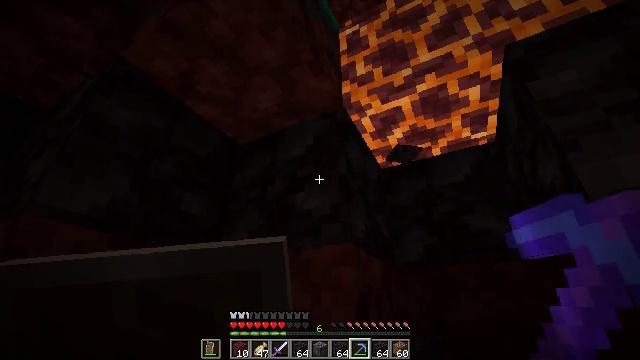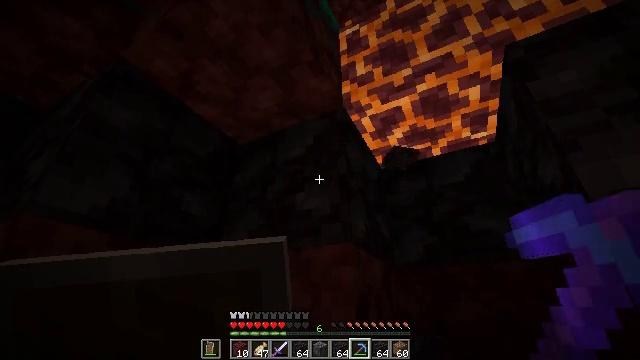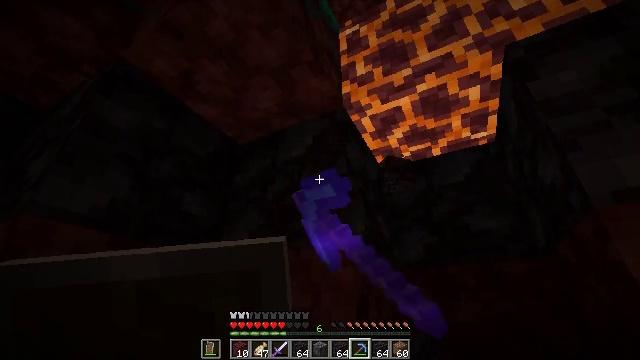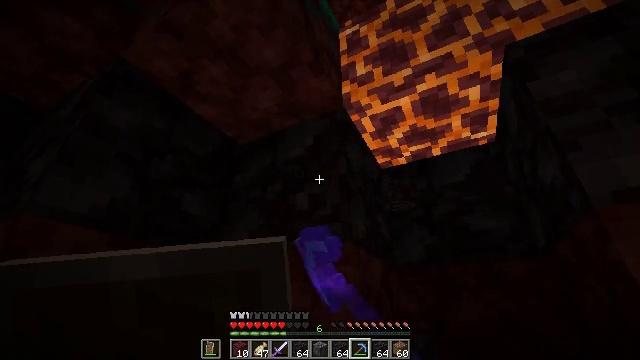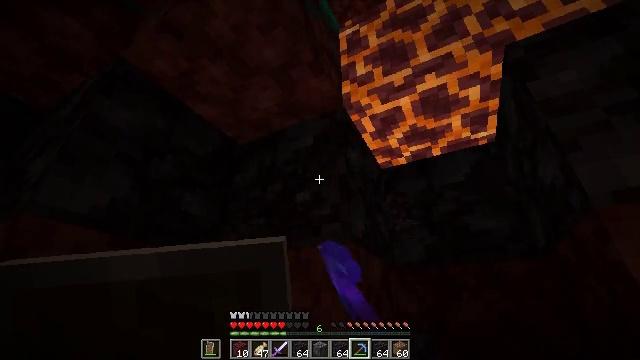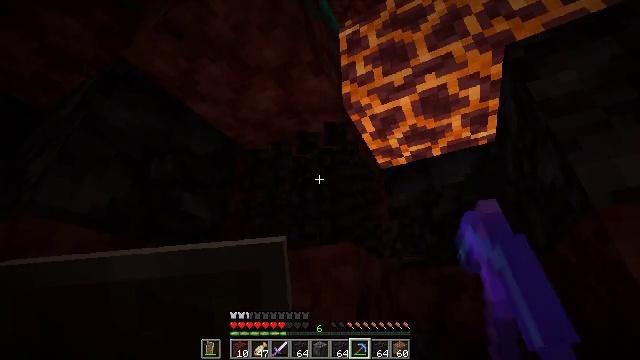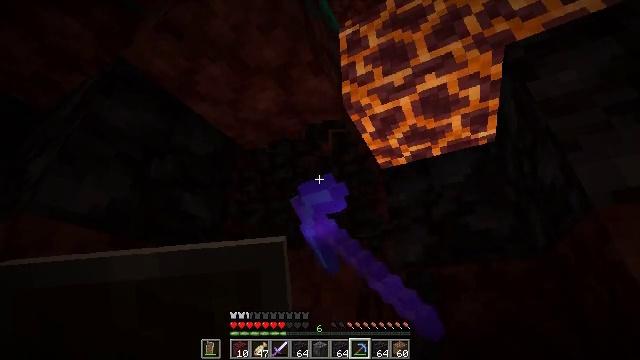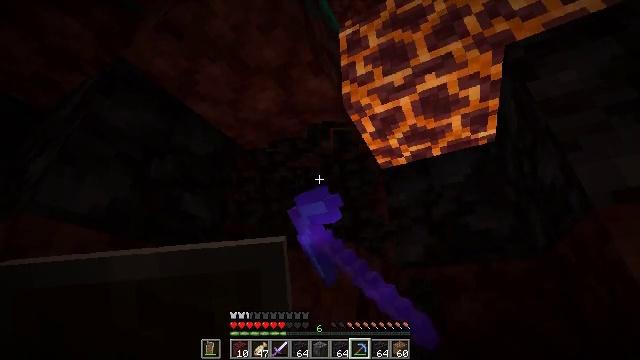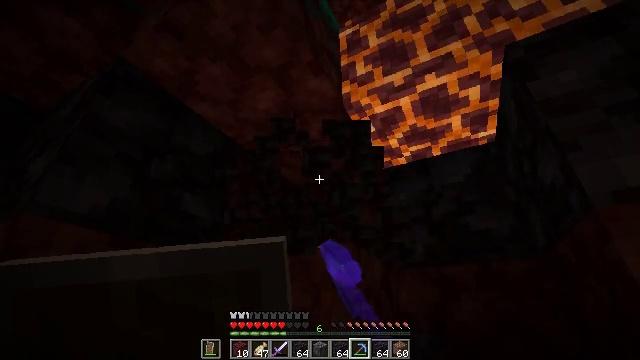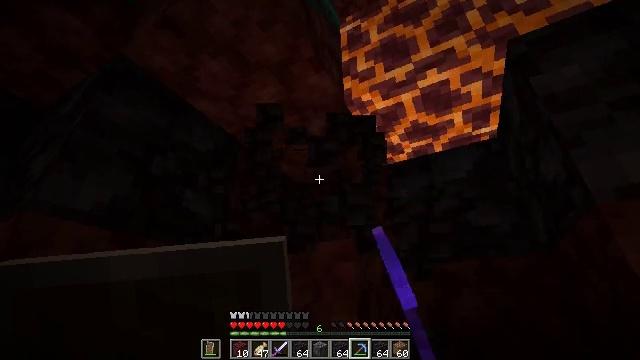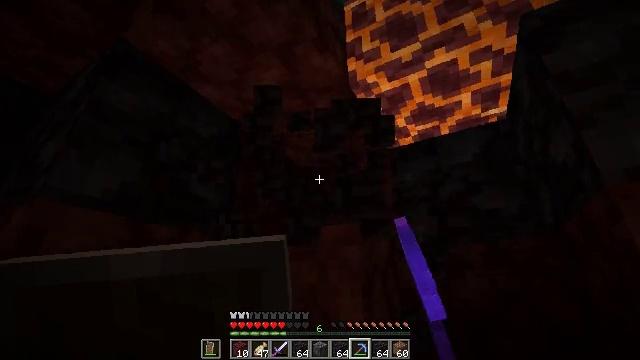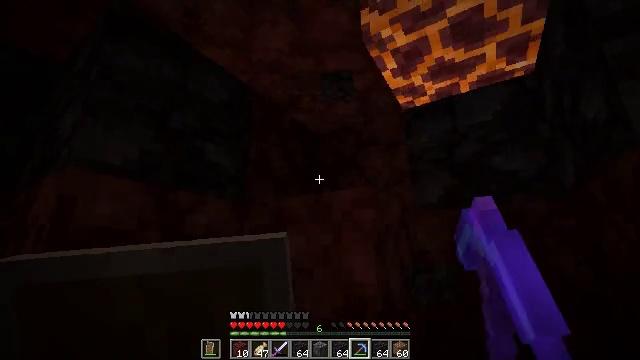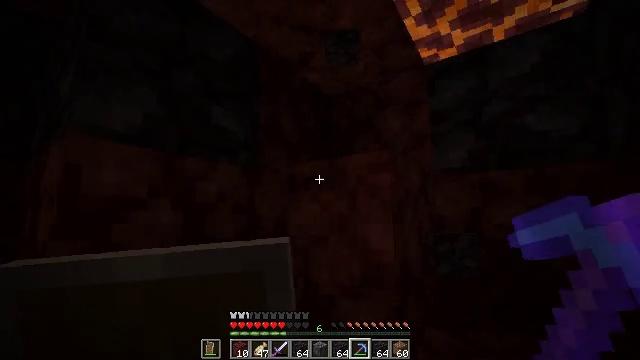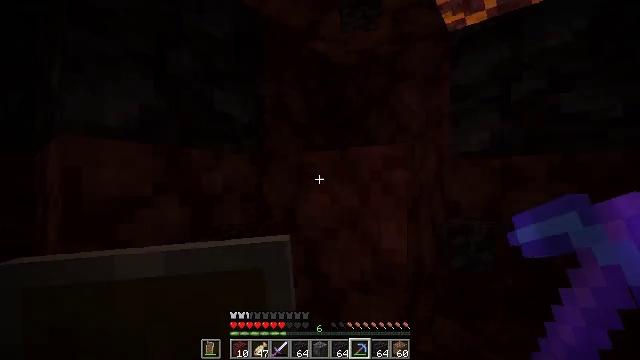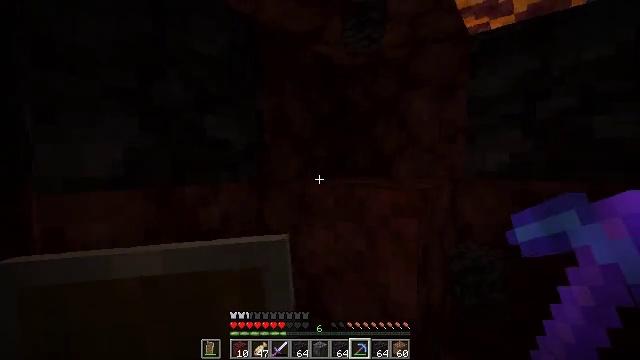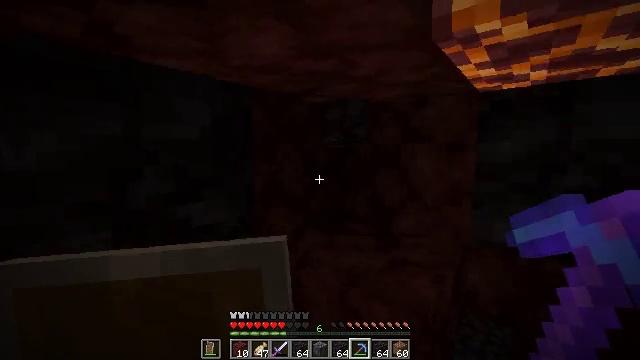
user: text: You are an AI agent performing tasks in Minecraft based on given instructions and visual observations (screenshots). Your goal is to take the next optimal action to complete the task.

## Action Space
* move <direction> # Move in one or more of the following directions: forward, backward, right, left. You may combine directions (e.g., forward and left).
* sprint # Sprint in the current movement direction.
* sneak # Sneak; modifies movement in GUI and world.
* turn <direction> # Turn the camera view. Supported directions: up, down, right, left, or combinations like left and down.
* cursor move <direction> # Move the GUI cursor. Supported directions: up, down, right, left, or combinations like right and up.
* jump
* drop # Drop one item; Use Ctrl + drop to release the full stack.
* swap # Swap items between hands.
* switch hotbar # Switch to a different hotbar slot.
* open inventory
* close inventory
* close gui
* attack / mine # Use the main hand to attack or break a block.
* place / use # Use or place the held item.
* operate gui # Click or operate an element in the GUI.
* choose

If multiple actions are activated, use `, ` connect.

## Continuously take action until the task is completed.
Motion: motion action
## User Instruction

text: Dig up blackstone from the depths.
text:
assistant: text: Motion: attack / mine
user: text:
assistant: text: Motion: attack / mine
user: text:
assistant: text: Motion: attack / mine
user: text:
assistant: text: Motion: attack / mine
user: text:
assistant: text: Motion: attack / mine
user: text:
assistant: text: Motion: attack / mine
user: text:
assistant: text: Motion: attack / mine
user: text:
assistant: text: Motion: no_op
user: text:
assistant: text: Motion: no_op
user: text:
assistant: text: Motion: turn left and down
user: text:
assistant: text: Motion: turn left and down
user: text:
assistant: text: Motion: move forward, turn left and down
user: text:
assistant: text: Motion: move forward, turn left and down, jump
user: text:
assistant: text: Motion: move forward, turn left and down, jump
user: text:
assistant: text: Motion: move forward, turn down, jump
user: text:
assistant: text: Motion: move forward, turn left and down, jump
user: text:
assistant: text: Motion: move forward, turn left and down, jump
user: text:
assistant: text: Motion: move forward, turn left and down
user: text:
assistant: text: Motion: move forward, turn down
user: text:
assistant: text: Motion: move forward, turn right and down
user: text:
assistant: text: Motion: move forward, turn right and down
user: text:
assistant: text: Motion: move forward, turn right and down
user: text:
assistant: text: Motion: move forward, turn right and down
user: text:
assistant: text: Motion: turn right
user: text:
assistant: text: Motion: turn right
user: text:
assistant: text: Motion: turn right
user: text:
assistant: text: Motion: turn right and up
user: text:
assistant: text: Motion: turn right and up
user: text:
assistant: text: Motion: turn right and up
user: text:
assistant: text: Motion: turn right and up